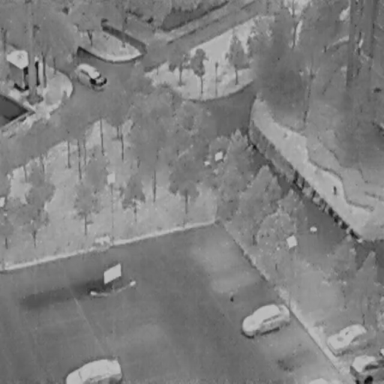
There are five Cars in the infrared image.